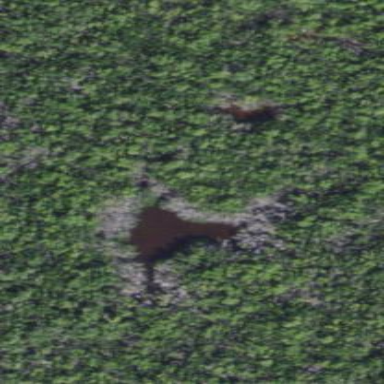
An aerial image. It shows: Pond surrounded by natural water.